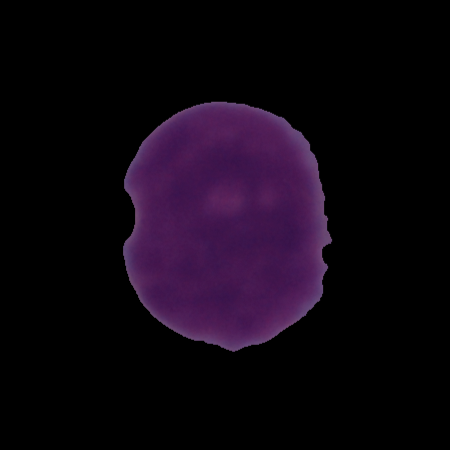
Label: cancer